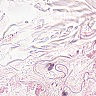
Metastatic tissue present: no